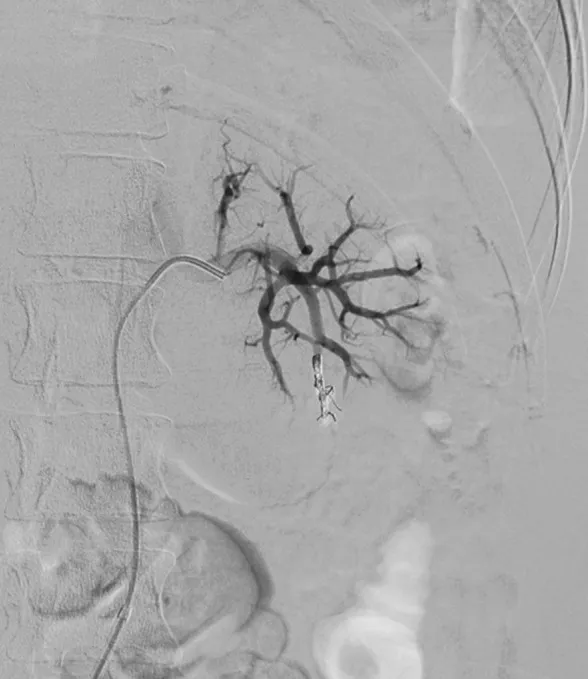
Control angiography showing treatment of the arteriovenous fistula.
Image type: radiology (x_ray)